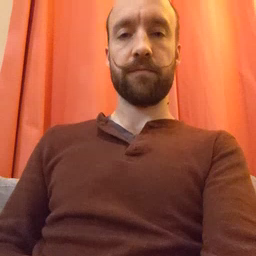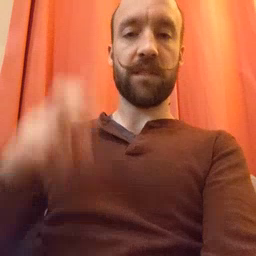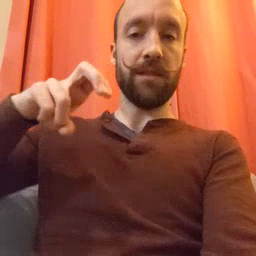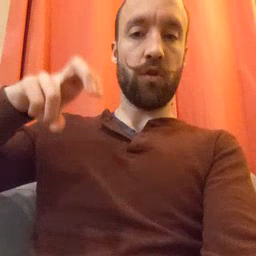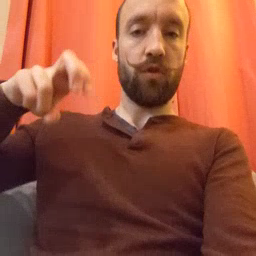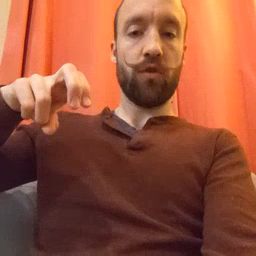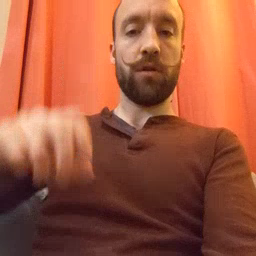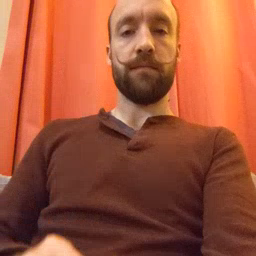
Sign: chair